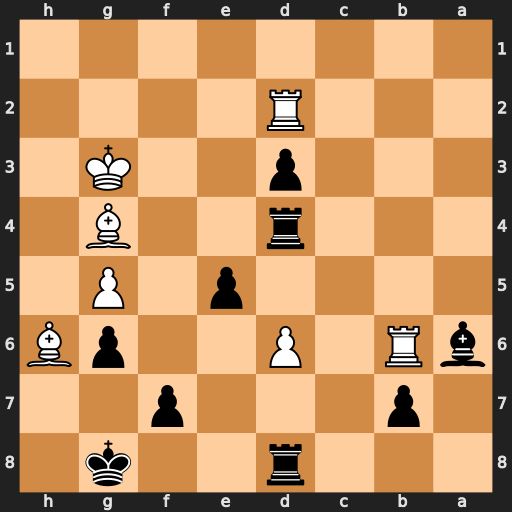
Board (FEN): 3r2k1/1p3p2/bR1P2pB/4p1P1/3r2B1/3p2K1/3R4/8
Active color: b
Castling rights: -
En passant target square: -
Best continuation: e4 Kf2 e3+ Kxe3 Rxg4